Question: I have a 'tablayout' like the one below:

I want to setup a interval time (for example: 500ms) between tab switch, this mean when I click "First" tab and then click "Second" immediately, it will not switch to tab "Second", if and only if "First" clicked and after 500ms, the click event on tab "Second" valid, if i click followed by "First", "Second", "Third" and "Fourth" in 500ms, the click on "Second" and "Third" will be invalid, the tab will switch from "First" to "Fourth" directly, how can I implement it????
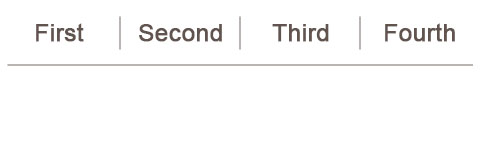
Answer: I not sure if i completely understand your logic with the tabs. Anyways you can use <URL> to wait for the 500ms. You can modifiy the example for your needs.
You can create a Handler like this:
'''
boolean mClickAllowed = true;
Handler mHandler = new Handler();
Runnable mRunnable = new Runnable() {
public void run() {
mClickAllowed = true;
}
};
'''
Check if clicking is allowed. After a click on a tab you start the runnable and set mClickAllowed to false. The runnable will allow clicking after 500ms.
'''
// Your Tab clickListner
public void onTabClick(View view) {
if(mClickAllowed) {
// When a tab is clicked, post the runnable
mClickAllowed = false;
mHandler.postDelayed(mRunnable, 500); // run after 500ms
}
}
'''
Dont forget to remove callbacks from your Handler after pausing your Activity
'''
protected void onPause() {
mHandler.removeCallbacks(mRunnable);
}
'''